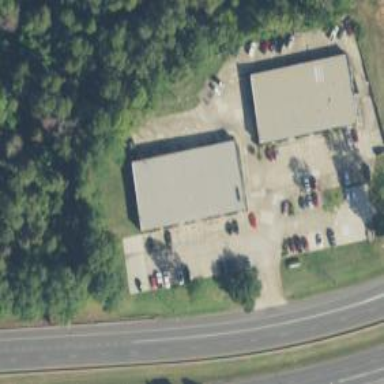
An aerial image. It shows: Car rental service.